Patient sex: M
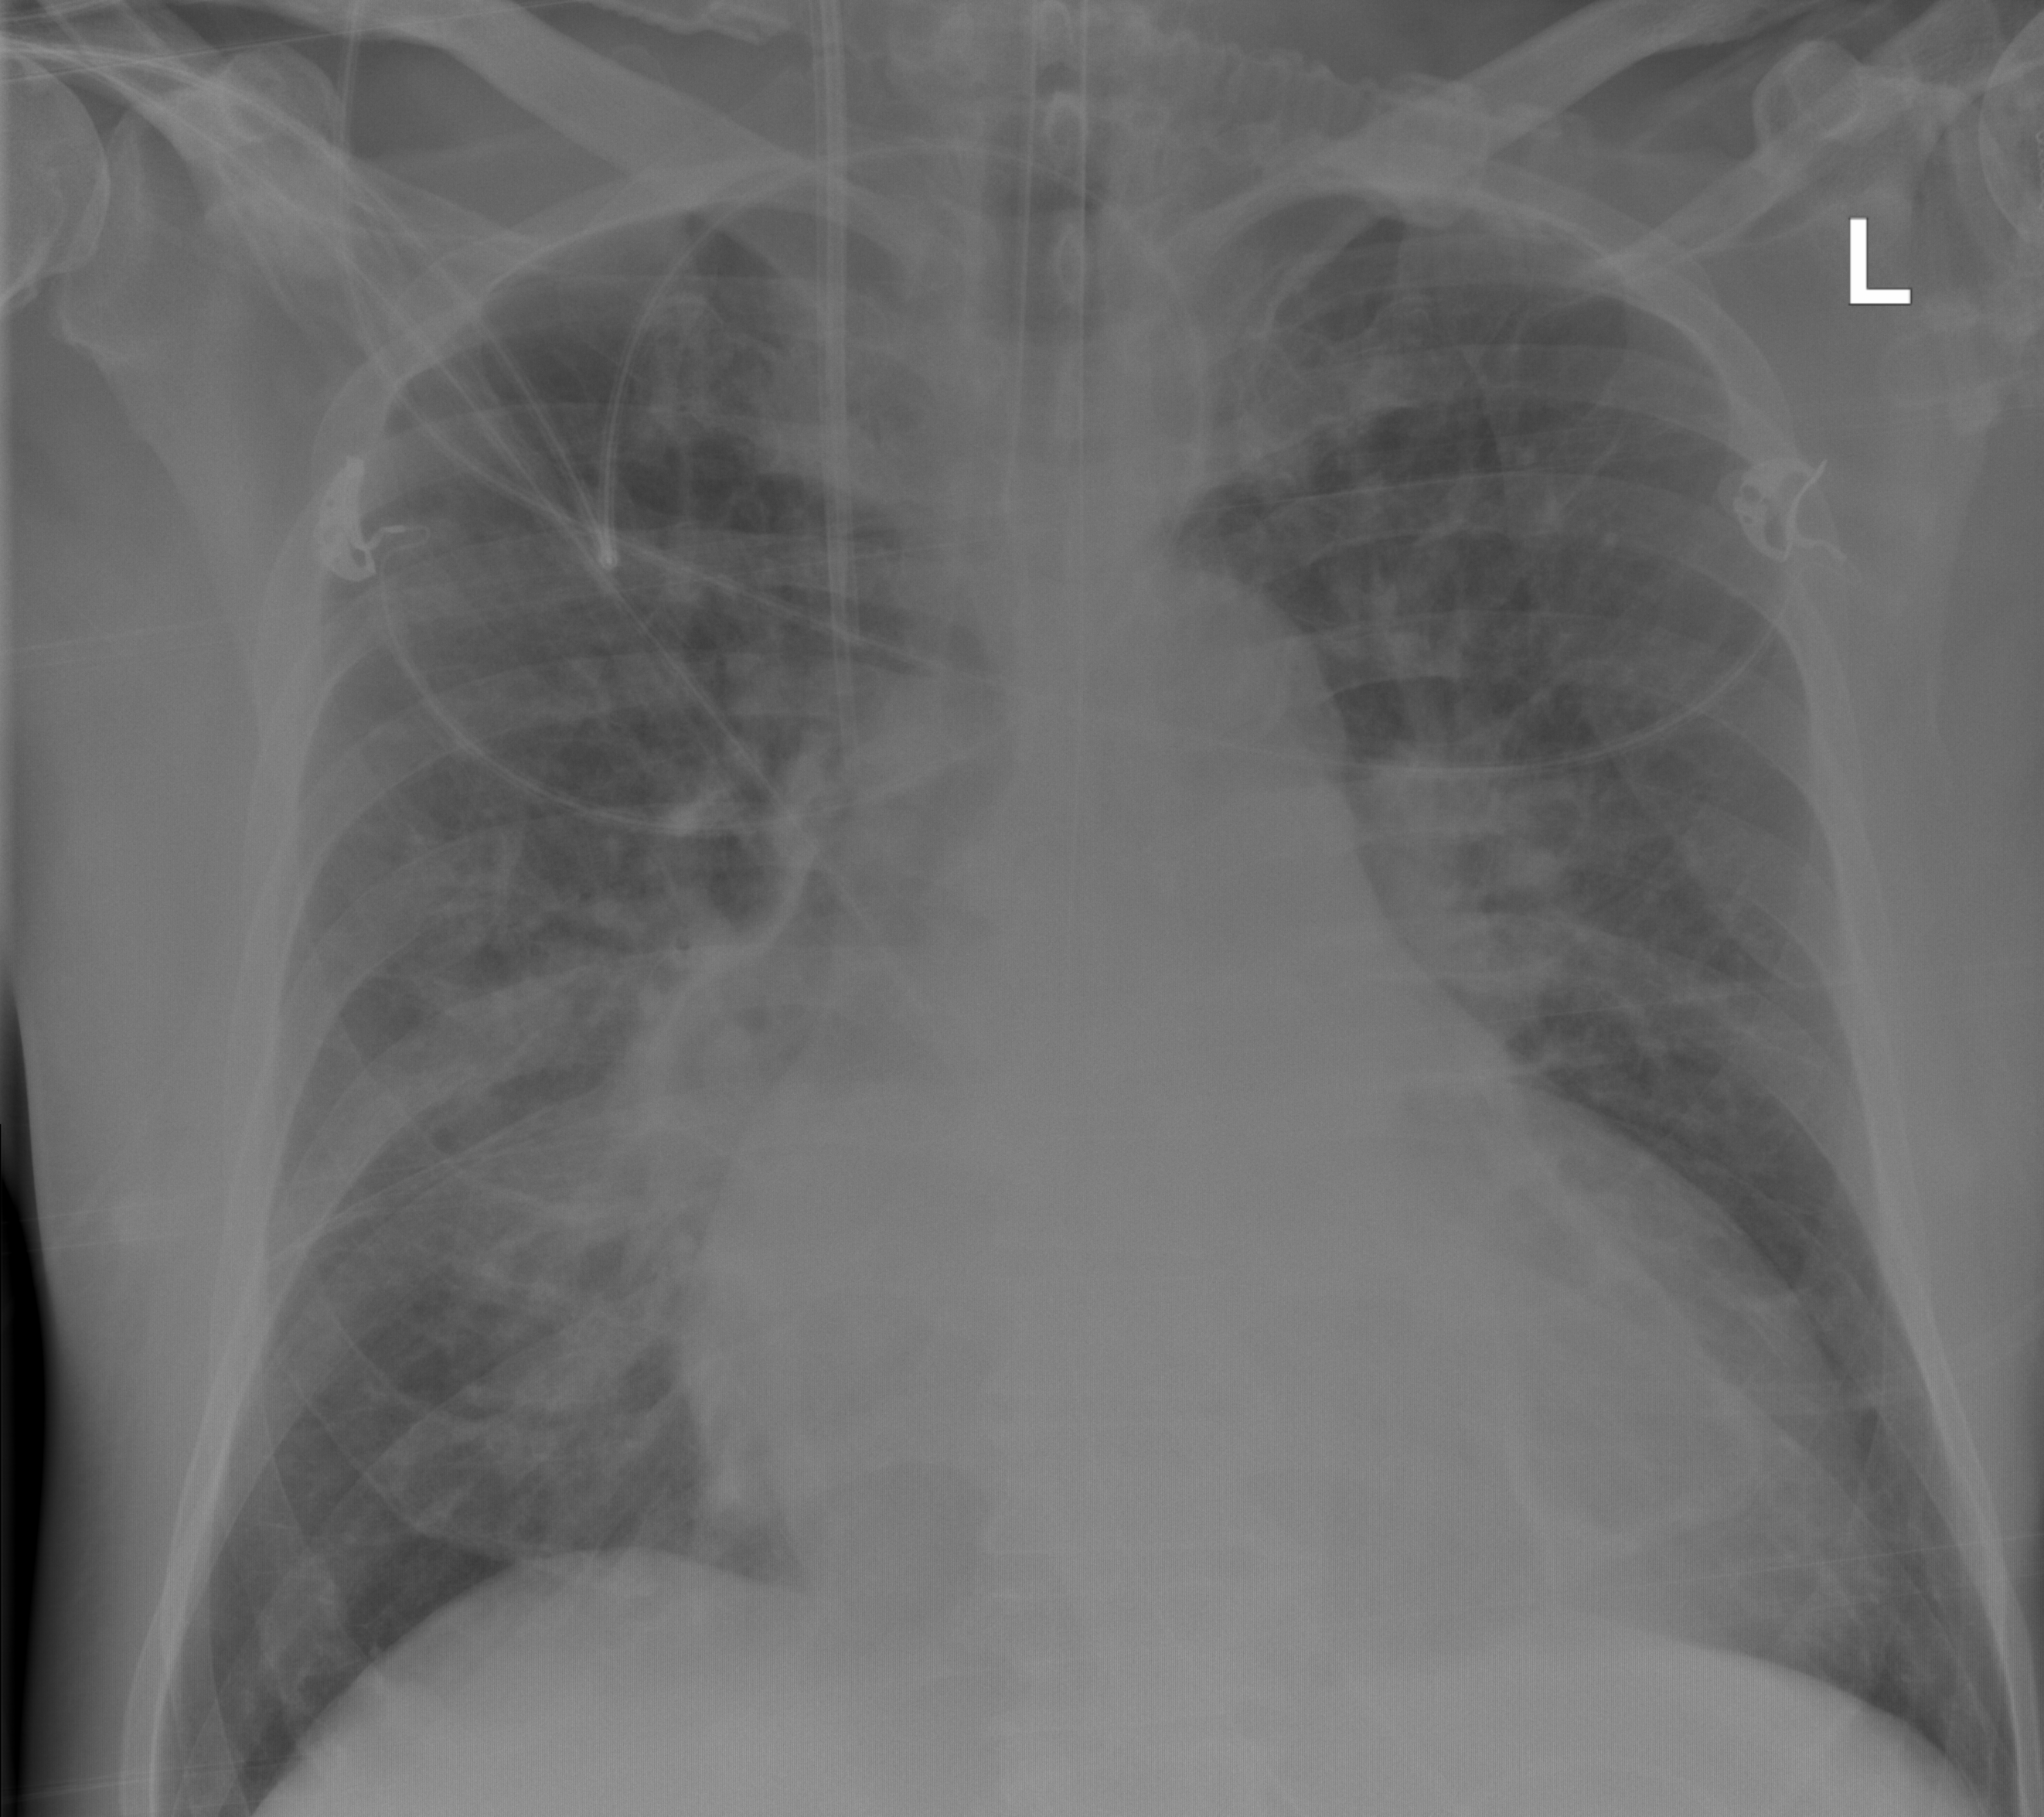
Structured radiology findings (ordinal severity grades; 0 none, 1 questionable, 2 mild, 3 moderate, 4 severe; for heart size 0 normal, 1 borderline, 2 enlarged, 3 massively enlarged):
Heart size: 2
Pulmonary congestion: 2
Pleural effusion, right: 0
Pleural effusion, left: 0
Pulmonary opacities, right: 2
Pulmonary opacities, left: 2
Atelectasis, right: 2
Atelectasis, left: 0